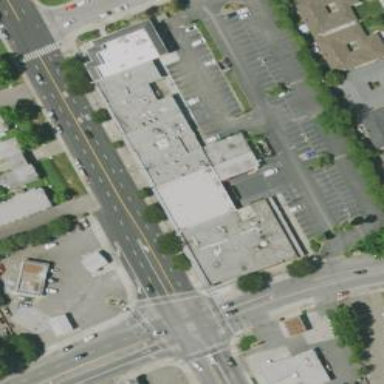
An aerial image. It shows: Post office.